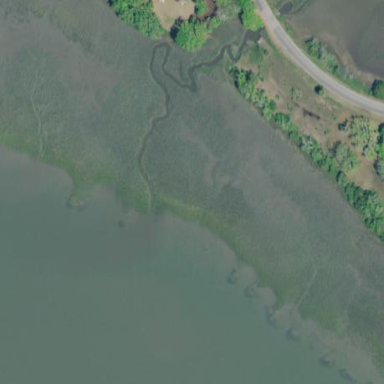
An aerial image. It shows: Tidal marsh wetland area.